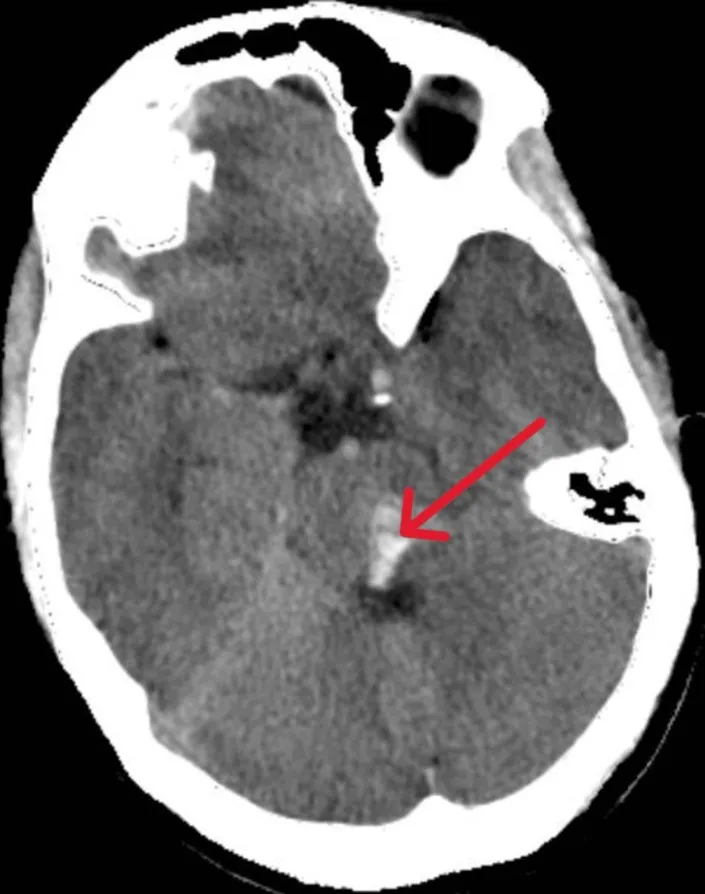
Non-contrast CT brain showing bleed in the pons. Arrow points to the bleed.
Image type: radiology (ct)